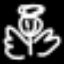
Label: angel